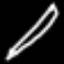
Label: pencil